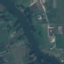
Label: River